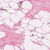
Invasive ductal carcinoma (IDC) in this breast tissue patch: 0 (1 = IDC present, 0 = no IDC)